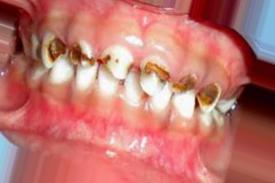
Condition: Caries